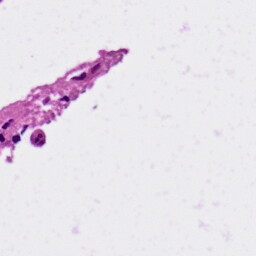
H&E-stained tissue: Skin